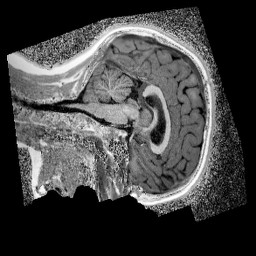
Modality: UNIT1_denoised
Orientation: sagittal
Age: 9
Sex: male
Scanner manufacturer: siemens
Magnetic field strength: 3 T
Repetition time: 4 s
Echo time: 0.00299 s